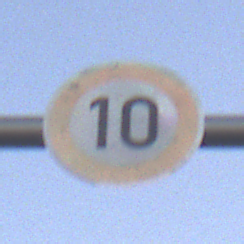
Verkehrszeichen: Geschwindigkeit10
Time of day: SunriseSunset
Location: Outdoor (RoadRail)
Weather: PartlyCloudy
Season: NotSpecified
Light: Natural